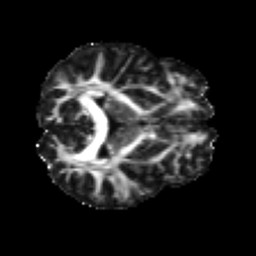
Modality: FA
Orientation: axial
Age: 28
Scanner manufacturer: siemens
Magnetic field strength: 3 T
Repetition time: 4.52 s
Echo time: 0.084 s